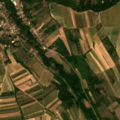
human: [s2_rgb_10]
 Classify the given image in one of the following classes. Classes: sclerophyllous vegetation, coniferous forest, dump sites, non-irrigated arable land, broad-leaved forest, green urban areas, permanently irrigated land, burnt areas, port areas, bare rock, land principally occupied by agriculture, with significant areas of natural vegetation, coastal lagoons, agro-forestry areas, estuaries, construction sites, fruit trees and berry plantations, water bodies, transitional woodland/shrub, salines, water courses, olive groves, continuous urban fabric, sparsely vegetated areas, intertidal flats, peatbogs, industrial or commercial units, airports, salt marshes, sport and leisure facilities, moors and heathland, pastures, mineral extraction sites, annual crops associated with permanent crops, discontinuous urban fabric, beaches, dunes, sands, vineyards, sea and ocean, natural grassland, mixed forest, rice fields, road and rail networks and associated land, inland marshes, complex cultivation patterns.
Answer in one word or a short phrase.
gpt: discontinuous urban fabric, non-irrigated arable land, complex cultivation patterns, land principally occupied by agriculture, with significant areas of natural vegetation